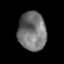
Tissue: prostate
Cell type: T cells
Senescence score: 0.3212
Nuclear area (px): 1054
Mean DAPI intensity: 116.184